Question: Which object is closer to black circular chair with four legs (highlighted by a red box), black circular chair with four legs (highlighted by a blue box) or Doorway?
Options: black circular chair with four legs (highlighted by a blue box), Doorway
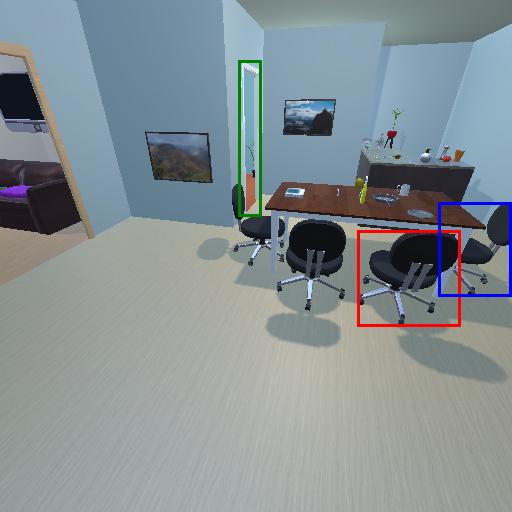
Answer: black circular chair with four legs (highlighted by a blue box)